Question: I tried to make a line chart with highstock but I got a problem with aligning points with ticks on X-axis.

Here are some of my code snippets for the chart.
'''
jQuery('#chart-area').highcharts('StockChart', {
xAxis: {
minRange: 7 * 24 * <PHONE>,
minTickInterval: 24 * <PHONE>
},
rangeSelector: {
inputEnabled: true,
selected: 1,
buttons: [
{
type: 'week',
count: 1,
text: '1w'
},
{
type: 'week',
count: 2,
text: '2w'
},
{
type: 'month',
count: 1,
text: '1m'
},
{
type: 'month',
count: 2,
text: '2m'
},
{
type: 'month',
count: 3,
text: '3m'
},
{
type: 'month',
count: 6,
text: '6m'
}
]
},
title: {
text: 'Test Execution Trend'
},
subtitle: {
text: $scope.currentStream
},
series: [
{
name: 'Test Success Percentage',
pointInterval: 24 * 3600 * 1000,
data: $scope.data,
marker: {
enabled: true,
radius: 3
},
shadow: true,
tooltip: {
valueDecimals: 0
}
}
]
}
);
});
}
'''
I don't even know why this could happen. Is there any problems in my codes?
Here is jsfiddle
<URL>
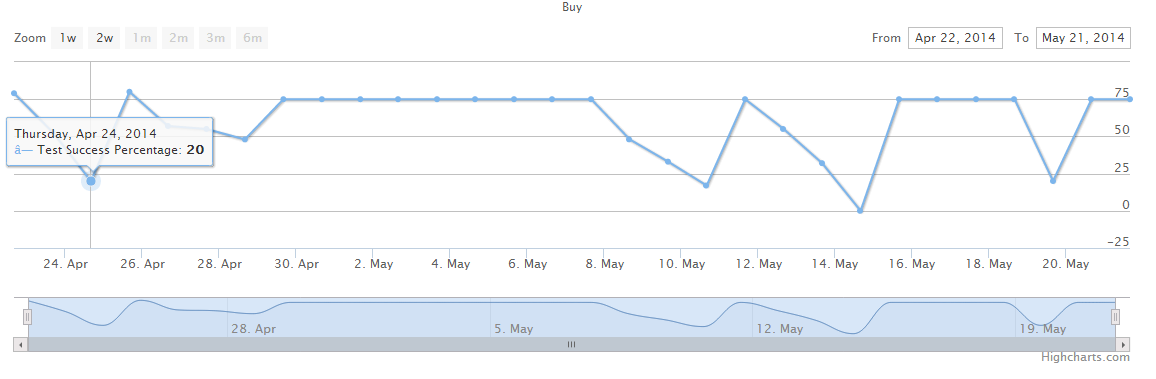
Answer: The problem is that your data isn't starting at specific day, but it's about 16:00. Highcharts ticks are placed at 00:00. That example should explain you better: <URL>
I have addeed
'''
tooltip: {
xDateFormat: '%A, %b %e, %H:%M'
},
'''
to show full date for points.